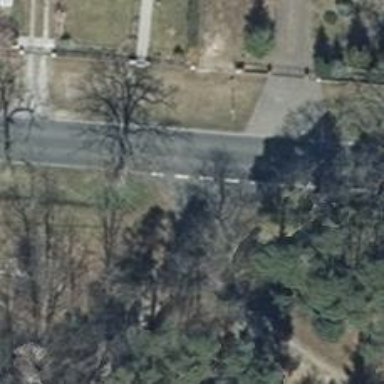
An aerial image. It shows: Gravel road in residential area.